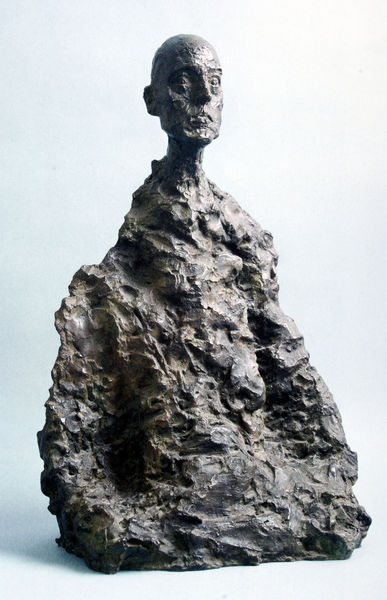
Titel: Buste d'homme (Lotar II), Männerbüste (Lotar II)
Künstler: Alberto Giacometti
Standort: Schweiz
Institution: Privatsammlung
Schlagwörter: dunkel, felsen, kopf, körper, mann, schatten, weiß, sitzen, braun, brust, hell, licht, mund, nase, ohr, schwarz, stirn, blick, muster, arm, arme, augen, gesicht, mensch, stein, hals, auge, gold, sitzend, person, augenbrauen, kinn, lippen, ohren, schulter, schultern, skulptur, statue, ton, beine, bein, wangen, furchen, lehm, fels, leere, modern, kahl, ernst, büste, glanz, glatze, aufrecht, gerade, starr, metall, bauch, bildhauerei, bronze, plastik, platte, wange, augenbraue, kontur, hocken, schrecken, statuette, struktur, reflektion, pyramide, betend, guss, menschlich, amorph, vertiefung, platt, unförmig, bildhauer, giacometti, vertiefungen, dünner hals, buddha, kahlkopf, stabil, klumpen